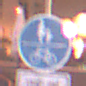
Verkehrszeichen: GemeinsamerGehUndRadweg
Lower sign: BesondereFahrzeugeUndTransportgueter8
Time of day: Night
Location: Outdoor (Urban)
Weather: PartlyCloudy
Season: NotSpecified
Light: Artificial